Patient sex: M
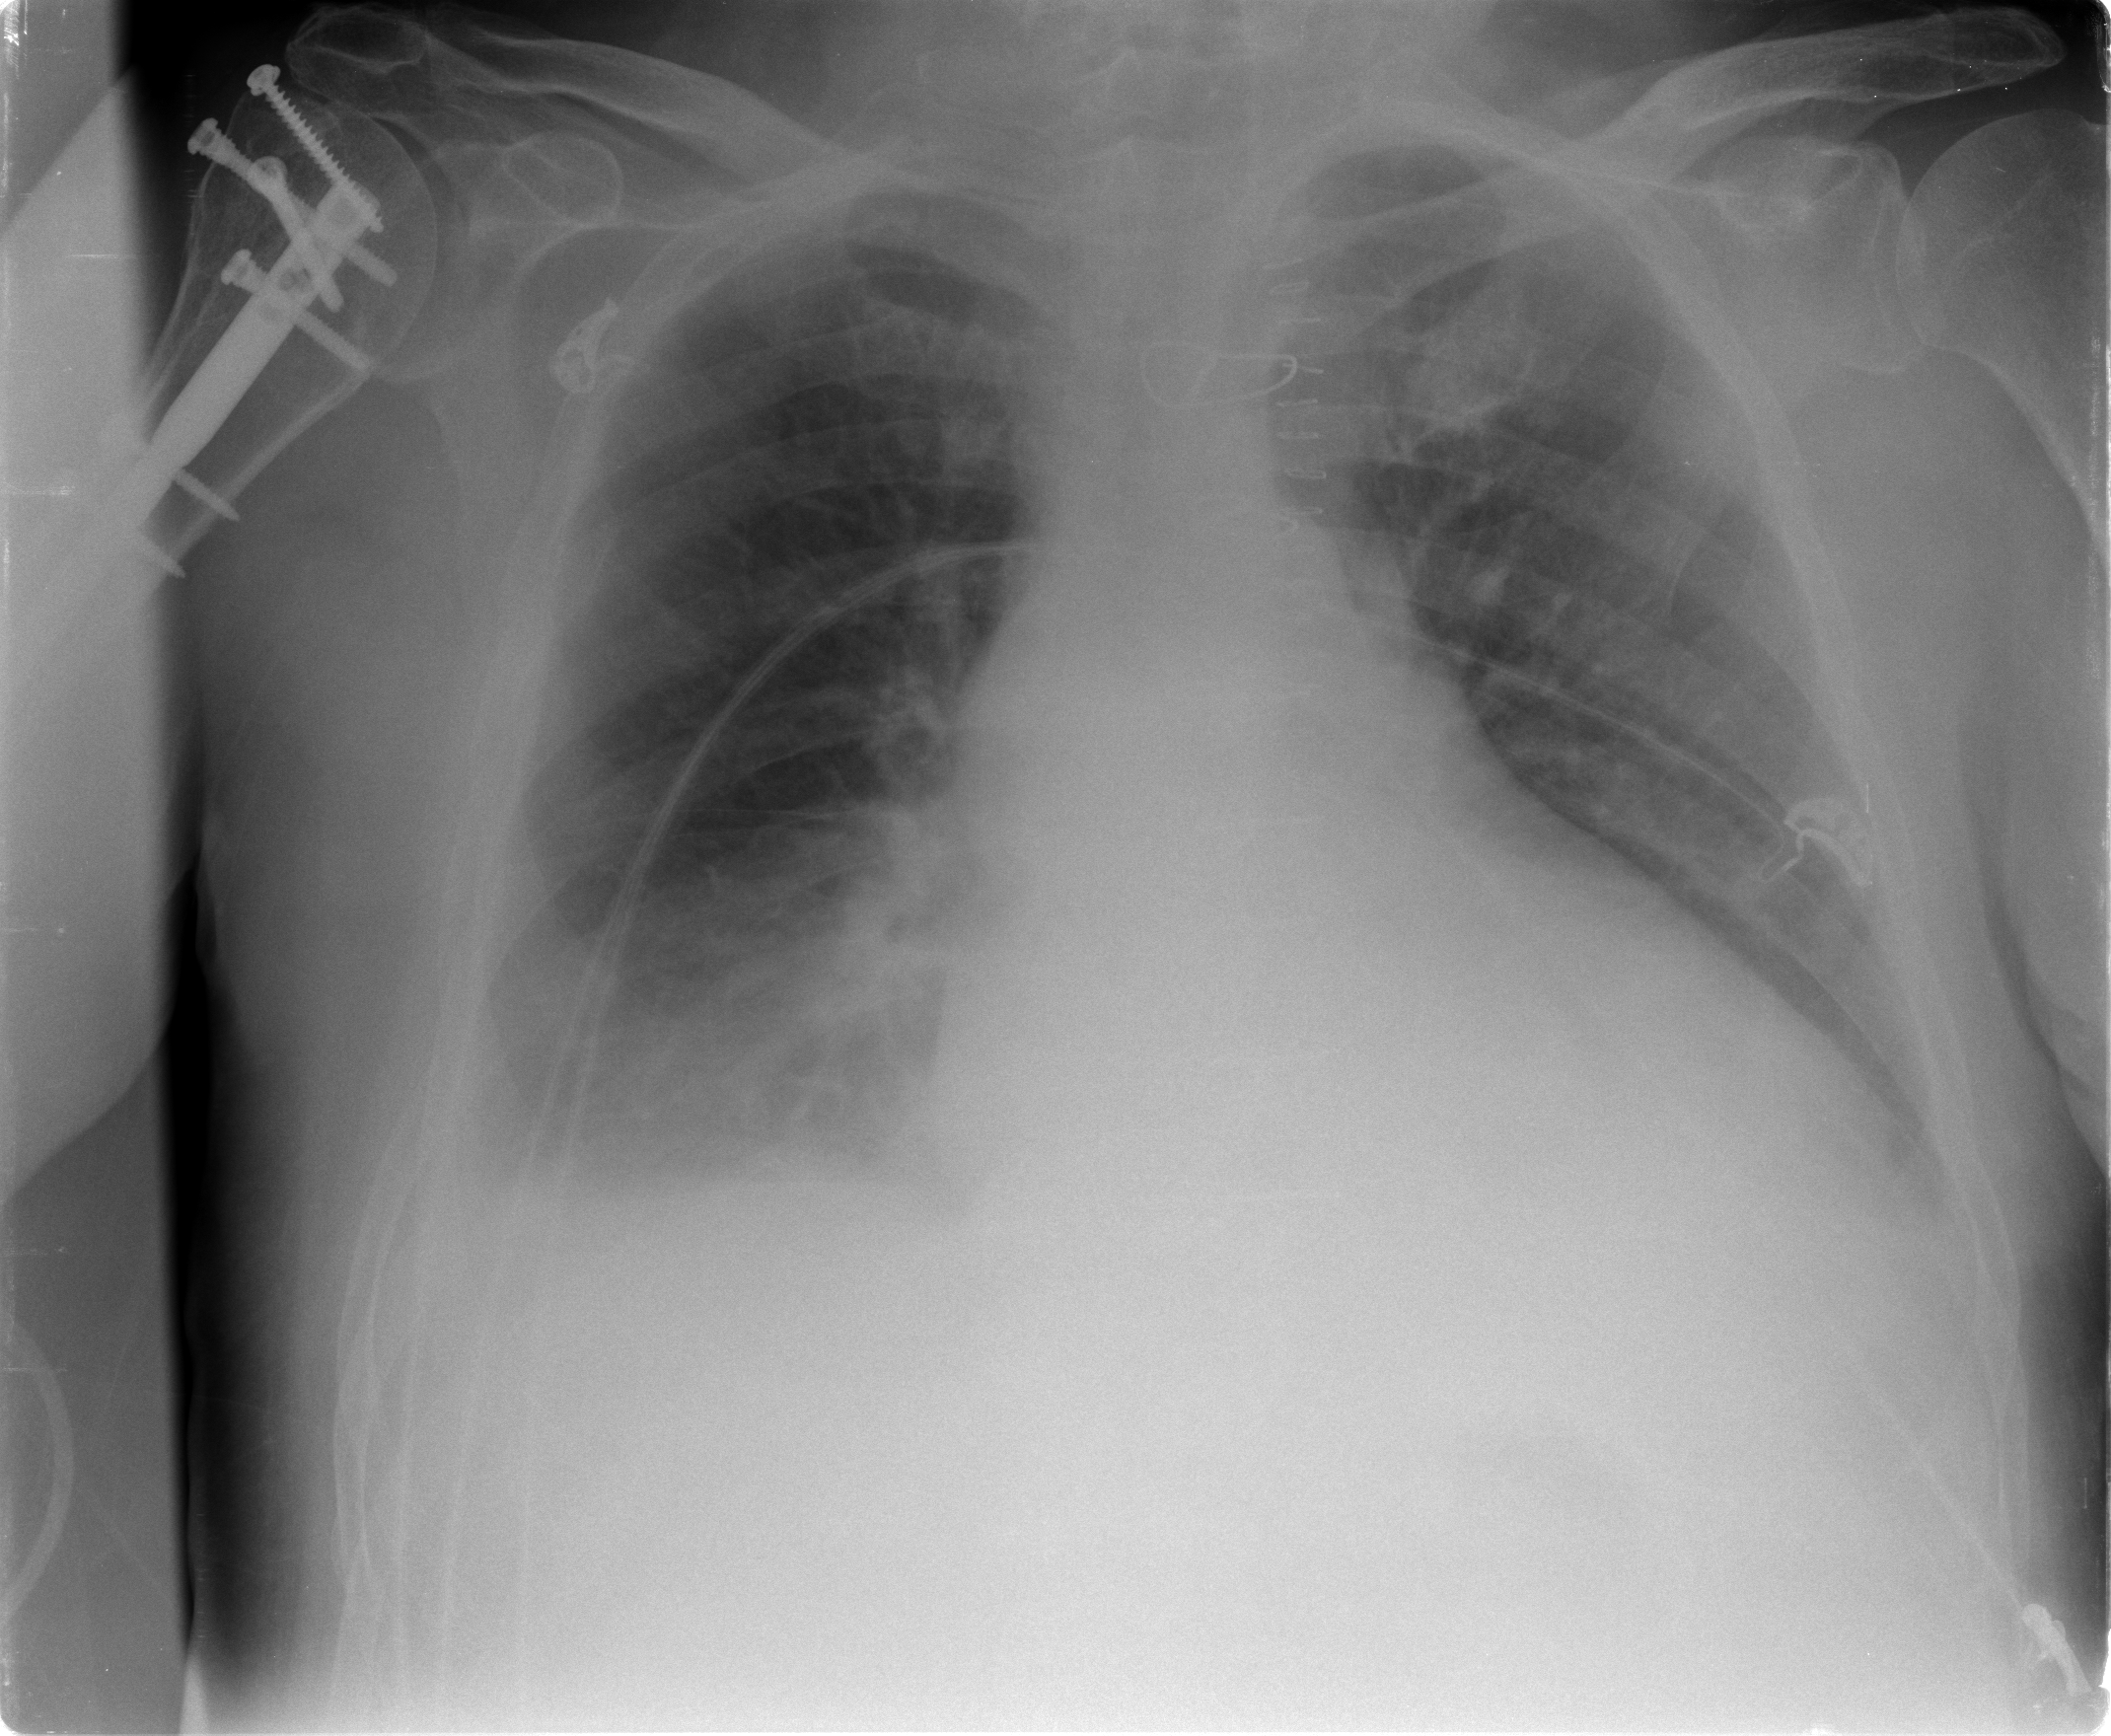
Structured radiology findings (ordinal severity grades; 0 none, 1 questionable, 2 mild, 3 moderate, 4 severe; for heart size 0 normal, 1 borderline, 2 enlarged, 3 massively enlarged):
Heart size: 2
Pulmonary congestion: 2
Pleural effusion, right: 2
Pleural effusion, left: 2
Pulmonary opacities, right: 2
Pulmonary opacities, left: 0
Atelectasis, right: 2
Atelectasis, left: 2